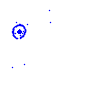
Particle: kaon